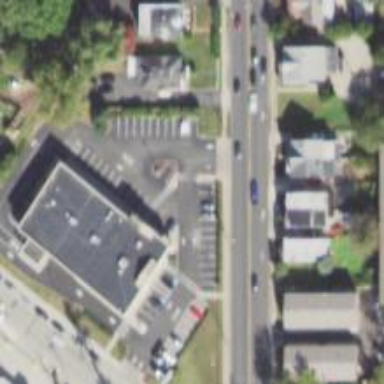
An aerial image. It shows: Building that is pharmacy providing healthcare services.